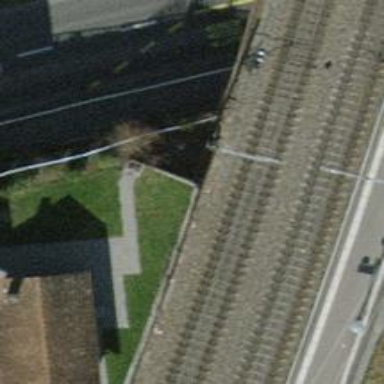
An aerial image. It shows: Bridge with single railway track electrified by contact line.